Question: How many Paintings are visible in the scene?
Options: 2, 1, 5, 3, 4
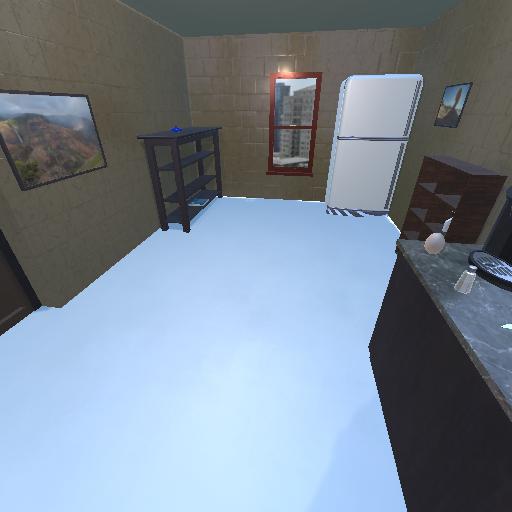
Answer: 2